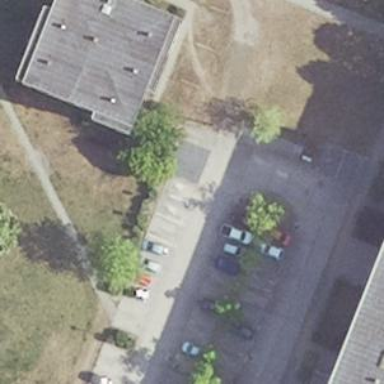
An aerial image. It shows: Parking aisle designated as service road.